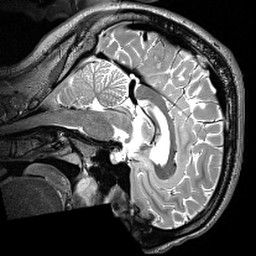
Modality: T2w
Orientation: sagittal
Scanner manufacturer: siemens
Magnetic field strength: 3 T
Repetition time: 3 s
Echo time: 0.418 s